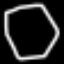
Label: octagon